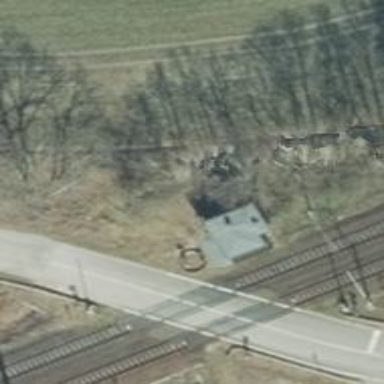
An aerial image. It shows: Blockpost along the railway.